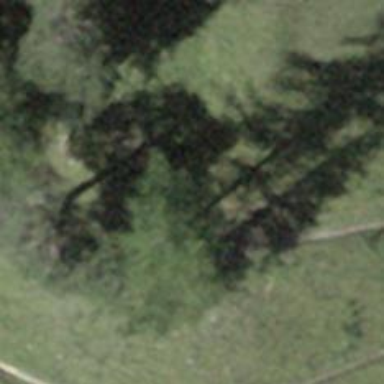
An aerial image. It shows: Bench.